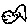
Label: fish